Current action and preconditions to check: path_clear

Your task: For each precondition in the list above, predict whether it will hold at this action.

Consider the current scene as observed from the mobile robot's camera, and analyze the predicted future states of all dynamic agents (e.g., people, animals, vehicles, or any moving entities) within the NEXT SECOND.

IMPORTANT: Only answer "very likely" if you are absolutely certain—based on strong, clear evidence—that a dynamic agent will violate the precondition in the predicted future state. Do NOT answer "very likely" for unlikely, ambiguous, or low-probability risks.

Ask yourself for each precondition: Is there a high probability, with clear and convincing evidence, that the predicted future states of any dynamic agent will interfere with the predicted future state of the currently executing action within the NEXT SECOND, causing that precondition to fail?

Assess the risk level based on these predictions. Use "likely" or "very likely" if motions create a clear risk of interference.

Use "neutral" or "improbable" if agents are nearby but their predicted paths are clearly diverging or non-conflicting.

Failure Risk Categories: "very improbable", "improbable", "neutral", "likely", "very likely"

Answer Format: Output ONLY the probability_of_failure value from these categories: "very improbable", "improbable", "neutral", "likely", "very likely"

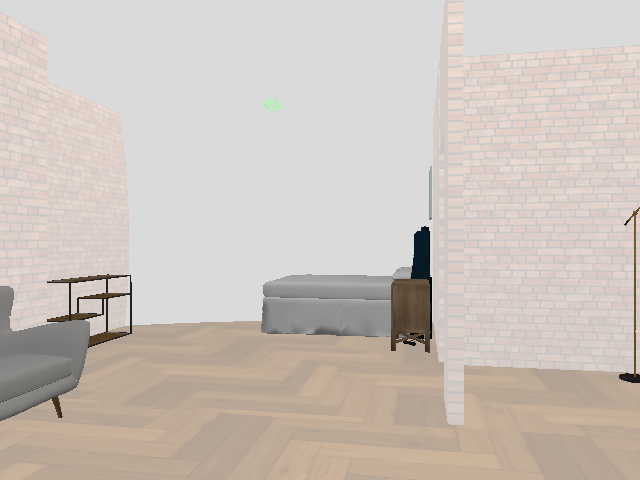

Answer: very improbable